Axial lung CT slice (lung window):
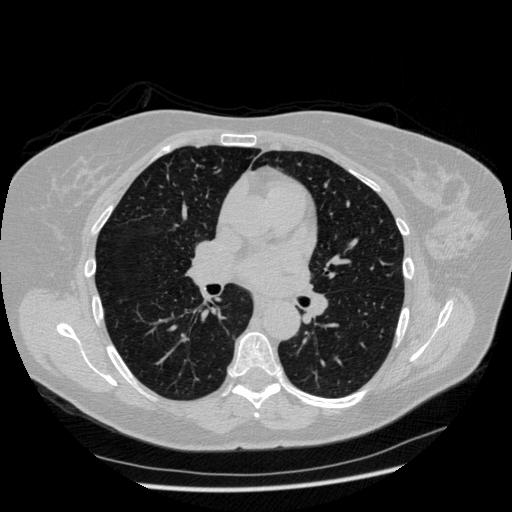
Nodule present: no